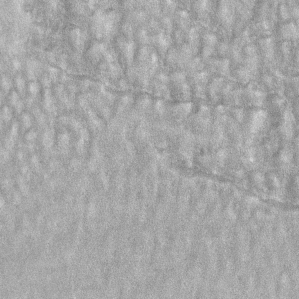
Label: frost